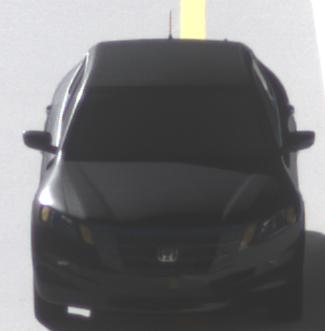
Make: Honda
Model: Crosstour
Detailed model: -
Model produced from: 2009
Model produced until: 2012
Doors: 4
Color: black
Road condition: dry road
Daytime: morning or afternoon
Contrast: high contrast